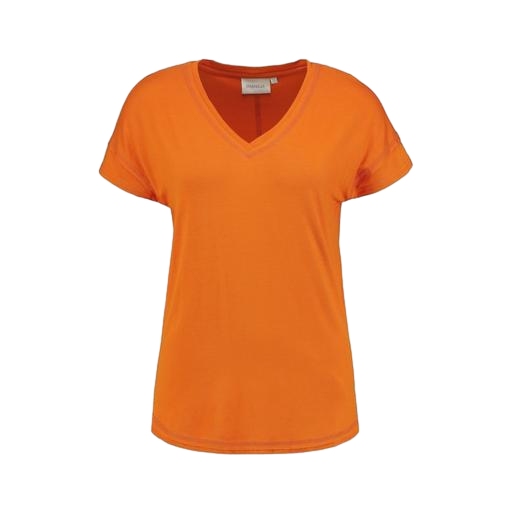
orange short-sleeve v-neck tee, orange tee, orange v-neck basic tee, white background